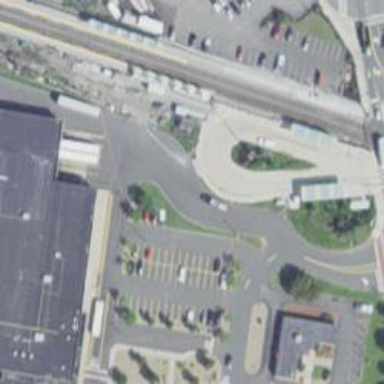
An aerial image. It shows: Busway road.